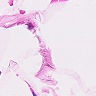
Metastatic tissue present: no